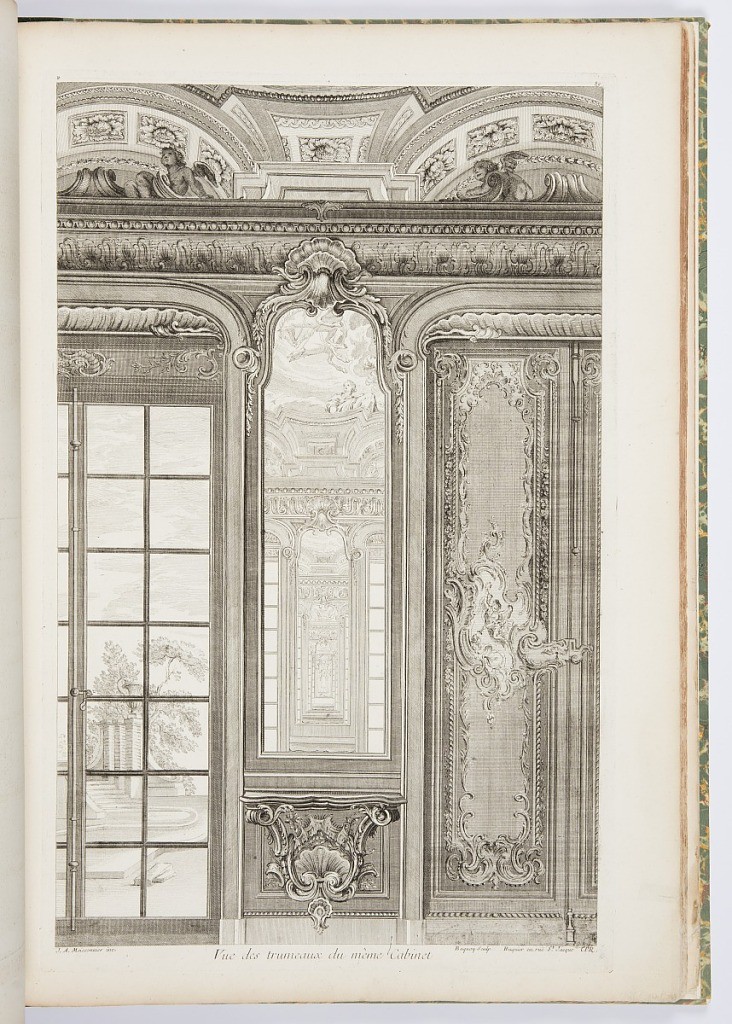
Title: Vue des trumeaux du même Cabinet; Vue des trumeaux du même Cabinet, 3rd Plate
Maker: Juste-Aurèle Meissonnier, French, b. Italy, 1695–1750
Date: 1742–48
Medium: Engraving on white laid paper
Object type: Print
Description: Detail of Count Bielinski's cabinet (1921-6-212-45). Elevation showing a reflecting pier mirror with a wall-mounted console table below. To the left, a scene of steps, tall pillars, a large urn and leafy trees is seen through the window. To the right, a tall boiserie panel decorated at the center with a winged angel blowing a horn.